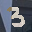
Label: 3